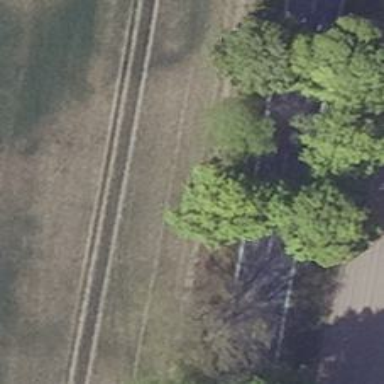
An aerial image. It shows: Deciduous tree with broadleaved leaves.